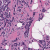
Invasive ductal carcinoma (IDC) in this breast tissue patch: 1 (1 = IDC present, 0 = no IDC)